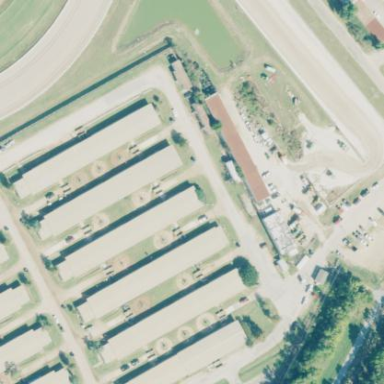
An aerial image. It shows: Stable.